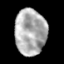
Tissue: skin
Cell type: Epithelial cells
Senescence score: 0.9163
Nuclear area (px): 1414
Mean DAPI intensity: 175.139